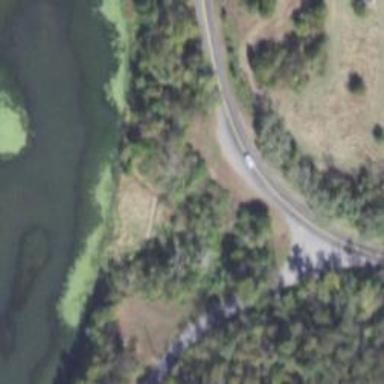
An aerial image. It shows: Path on bridge.